Question: I have gone through all answers regarding "Creating multiple spinners dynamically", but the multiple spinners that are created are over riding the previously generated spinners. We tried using LayoutParams and params.setMargins,but the view cannot be specified for each spinner generation.
My requirement is to generate "n" spinners, where n is specified as per requirement.
The code that worked partially where each spinner generation overrode each other is below:
'''
public class newstatusinfo extends AppCompatActivity {
List<String> values = new ArrayList<String>();
ArrayAdapter<String>a;
Spinner spin;
int a1=5,b1=5,c1=0;
@Override
protected void onCreate(Bundle savedInstanceState) {
super.onCreate(savedInstanceState);
setContentView(R.layout.witnesslay);
spin=(Spinner)findViewById(R.id.spinner21);
LinearLayout.LayoutParams params = new
LinearLayout.LayoutParams(LinearLayout.LayoutParams.WRAP_CONTENT,
LinearLayout.LayoutParams.WRAP_CONTENT);
for (int i = 0; i < 2; i++) {
values.add(String.valueOf(a1));
values.add(String.valueOf(b1));
params.setMargins(0,a1,0,b1);
System.out.println("a1:"+a1);
System.out.println("b1:"+b1);
ArrayAdapter<String> adapter = new ArrayAdapter<>(this, android
.R.layout.simple_spinner_dropdown_item, values);
adapter.setDropDownViewResource(android.R.layout.simple_spinner_dropdown_item;
spin.setAdapter(adapter);
spin.setLayoutParams(params);
System.out.println("i:"+i);
a1=a1+5;
b1=b1+5;
}
}}
'''
The screenshot is below:

What we need is multiple spinners like in the above image vertically one by one,each with a certain set of values.
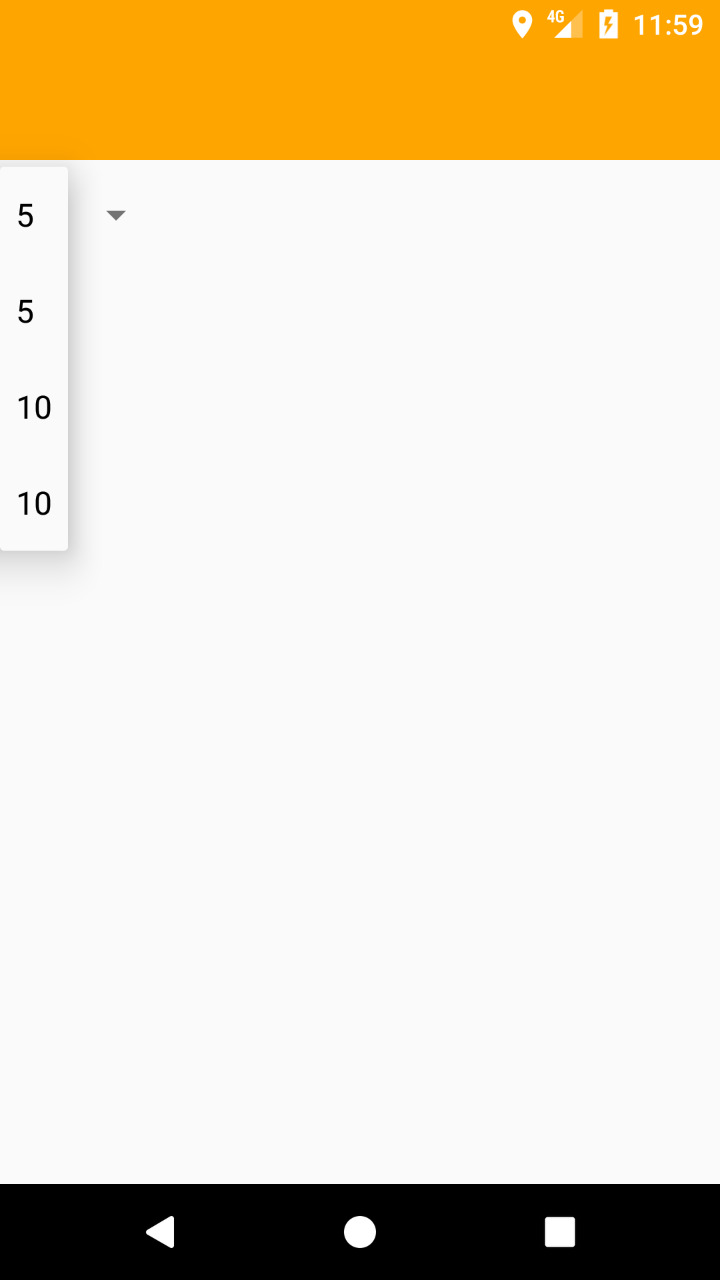
Answer: I doubt that if this is what you want.
<URL>
You just said that
> Creating multiple spinners dynamically
Does it mean generate Views dynamically by java code? If so, please read my code.I think there is no association relations between using MARGIN and showing Spinner correctly.
'''
public class newstatusinfo extends AppCompatActivity {
int a1 = 0, b1 = 5, c1 = 10;
@Override
protected void onCreate(Bundle savedInstanceState) {
super.onCreate(savedInstanceState);
LinearLayout rootView = new LinearLayout(this);
rootView.setOrientation(LinearLayout.HORIZONTAL);
for (int i = 0; i < 3; i++) {
Spinner spin = new Spinner(this);
rootView.addView(spin);
LinearLayout.LayoutParams params = (LinearLayout.LayoutParams) spin.getLayoutParams();
params.width = LinearLayout.LayoutParams.WRAP_CONTENT;
params.height = LinearLayout.LayoutParams.WRAP_CONTENT;
spin.setLayoutParams(params);
List<String> values = new ArrayList<String>();
values.add(String.valueOf(a1));
values.add(String.valueOf(b1));
values.add(String.valueOf(c1));
System.out.println("a1:" + a1);
System.out.println("b1:" + b1);
System.out.println("c1:" + c1);
ArrayAdapter<String> adapter = new ArrayAdapter<>(this, android
.R.layout.simple_spinner_dropdown_item, values);
adapter.setDropDownViewResource(android.R.layout.simple_spinner_dropdown_item);
spin.setAdapter(adapter);
spin.setLayoutParams(params);
System.out.println("i:" + i);
a1 = a1 + 5;
b1 = b1 + 5;
c1 = c1 + 5;
}
setContentView(rootView);
}
}
'''